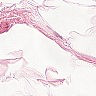
Metastatic tissue present: no